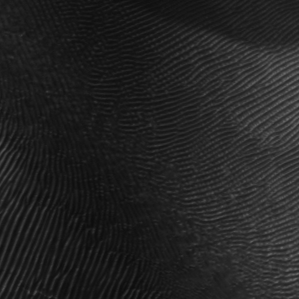
Label: frost